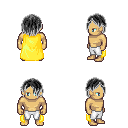
a pixel art fantasy rpg character, male body template, human, tanned skin, yellow cape, white pants, gray bangs hairstyle, four views (front, back, left, right), 2x2 character sprite sheet, small pixel art, hard edges, no anti-aliasing